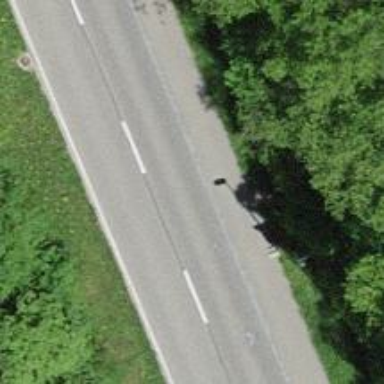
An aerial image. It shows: Secondary road with asphalt surface. There is cycle track on the left side of the road.